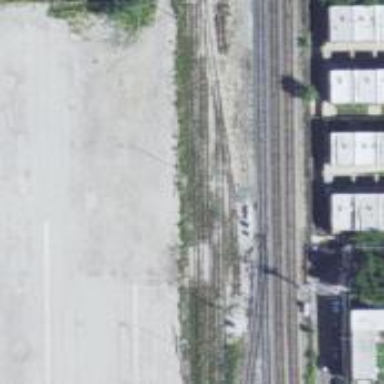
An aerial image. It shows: Railway yard.